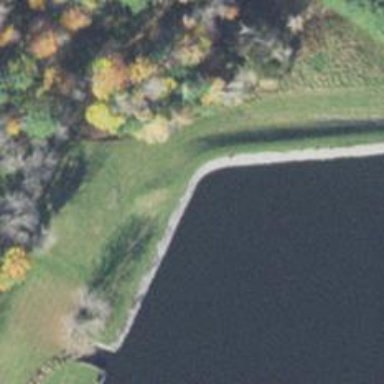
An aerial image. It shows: Dam across waterway.